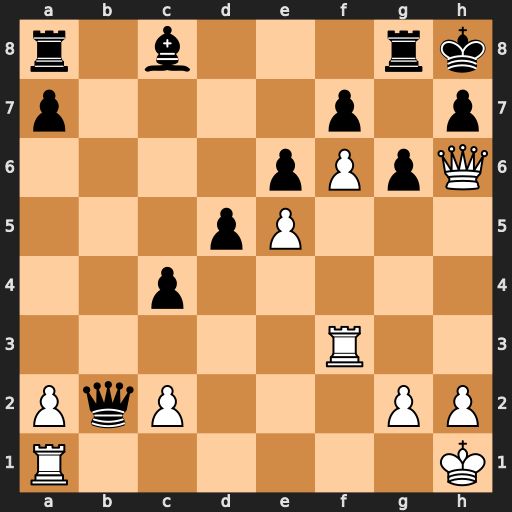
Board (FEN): r1b3rk/p4p1p/4pPpQ/3pP3/2p5/5R2/PqP3PP/R6K
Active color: w
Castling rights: -
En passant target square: -
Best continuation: Qxh7+ Kxh7 Rh3#